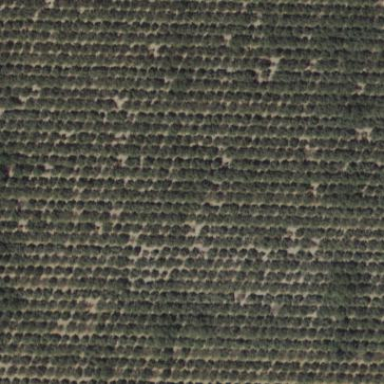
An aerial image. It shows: Orchard filled with almond trees.